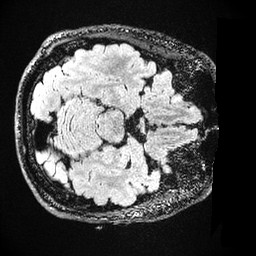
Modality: FLAIR
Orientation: axial
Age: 35
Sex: male
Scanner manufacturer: ge
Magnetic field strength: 3 T
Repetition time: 4.802 s
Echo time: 0.1161 s